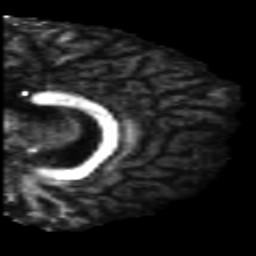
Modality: FA
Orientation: sagittal
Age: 46
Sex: male
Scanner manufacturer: siemens
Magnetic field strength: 3 T
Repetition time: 5.5 s
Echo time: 0.101 s